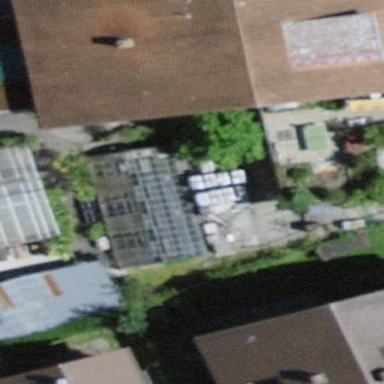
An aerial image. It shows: Greenhouse.